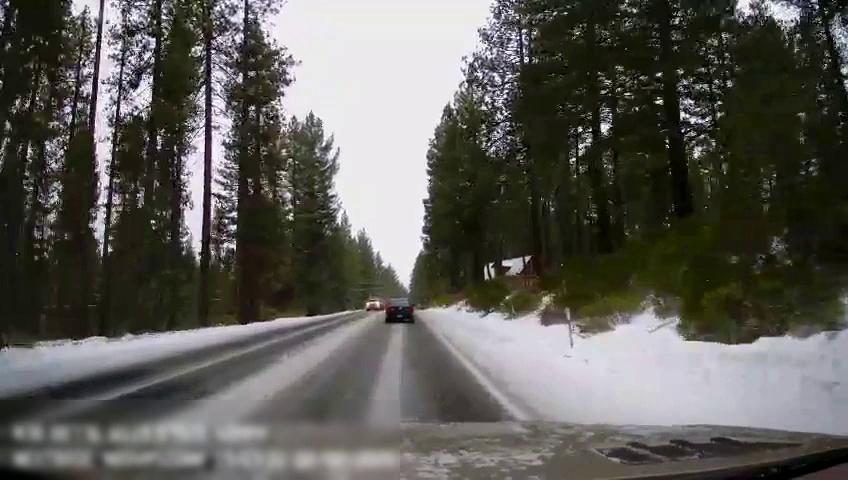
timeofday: Day
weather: Snowy
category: Drivable Space
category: Vehicles | Other LV
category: Vehicles | Truck
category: Vehicles | Car
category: Lanes | Current Lane